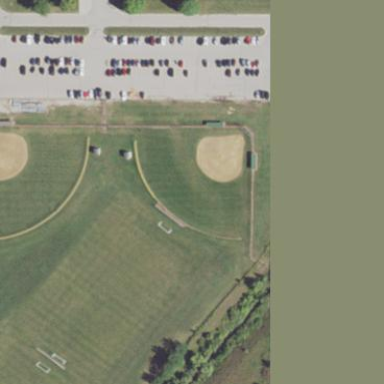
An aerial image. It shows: Softball pitch for leisure land activities.